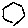
Label: hexagon